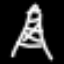
Label: The Eiffel Tower